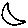
Label: moon